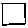
Label: square